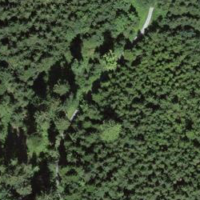
EUNIS habitat code: 43
Species observed at this site:
Phylloscopus collybita
Petasites albus
Cyanistes caeruleus
Lophophanes cristatus
Parus major
Erithacus rubecula
Regulus regulus
Fringilla coelebs
Passer montanus